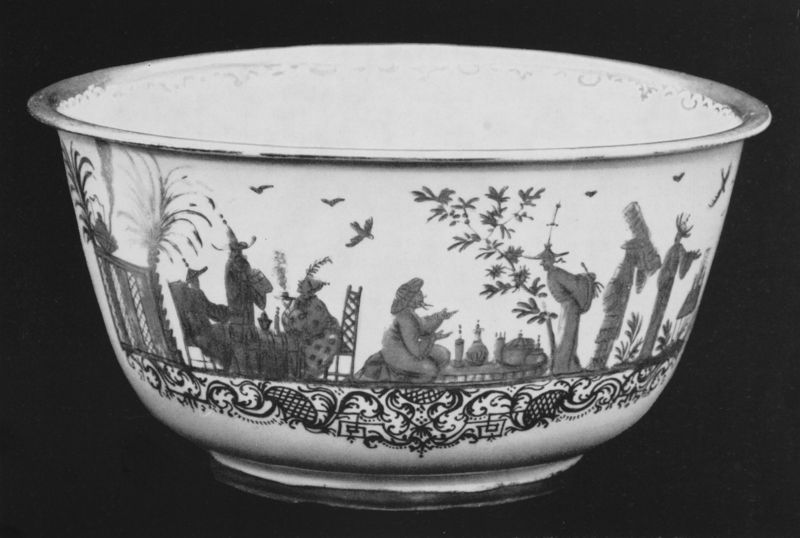
Titel: Schwenkschale (Rückseite)
Künstler: Abraham Seuter
Institution: Unbekannt
Schlagwörter: baum, blätter, himmel, mann, vogel, bäume, landschaft, menschen, sitzen, stadt, blume, braun, hut, hüte, männer, schwarz, stuhl, stühle, szene, tisch, weiss, zeichnung, rot, tiere, gesellschaft, muster, ornament, flaschen, geschichte, mensch, schale, schüssel, strauch, vögel, rauch, gold, personen, blatt, fliegen, stock, turm, garten, keramik, vase, topf, japan, rand, figuren, essen, kaffee, ornamente, verzierung, palme, tee, bemalt, foto, fotografie, gefäß, porzellan, orient, restaurant, asien, asiatisch, mahlzeit, photo, chinesisch, china, palmen, porzellanmalerei, bemalung, blech, email, lavierung, kimono, ornamen, vogelfänger, chinesen, schaale, 17. jahrhnudert, trinkgefaess